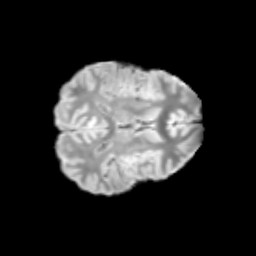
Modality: T2w
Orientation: axial
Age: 13
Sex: male
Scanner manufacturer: siemens
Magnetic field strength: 3 T
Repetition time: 3.8 s
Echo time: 0.07 s